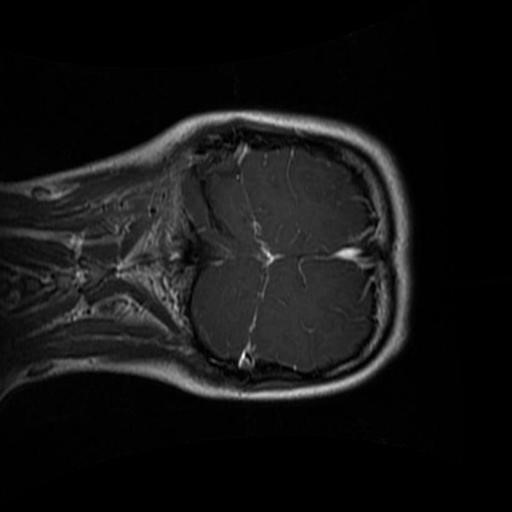
Label: brain_glioma